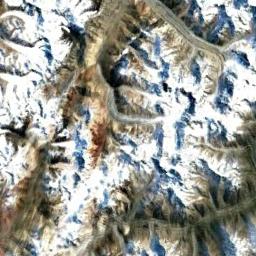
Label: snowberg